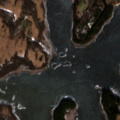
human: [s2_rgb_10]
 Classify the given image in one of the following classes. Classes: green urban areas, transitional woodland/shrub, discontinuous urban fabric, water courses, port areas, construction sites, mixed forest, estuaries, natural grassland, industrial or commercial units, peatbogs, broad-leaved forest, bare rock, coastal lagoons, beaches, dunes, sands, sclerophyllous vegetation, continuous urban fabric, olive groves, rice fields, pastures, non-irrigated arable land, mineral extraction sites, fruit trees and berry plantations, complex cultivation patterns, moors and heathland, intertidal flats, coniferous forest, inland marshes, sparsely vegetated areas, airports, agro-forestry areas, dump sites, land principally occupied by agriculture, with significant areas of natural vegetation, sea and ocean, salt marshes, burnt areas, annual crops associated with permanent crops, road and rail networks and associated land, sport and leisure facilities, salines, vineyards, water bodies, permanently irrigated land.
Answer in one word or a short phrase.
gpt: non-irrigated arable land, complex cultivation patterns, land principally occupied by agriculture, with significant areas of natural vegetation, mixed forest, inland marshes, water bodies